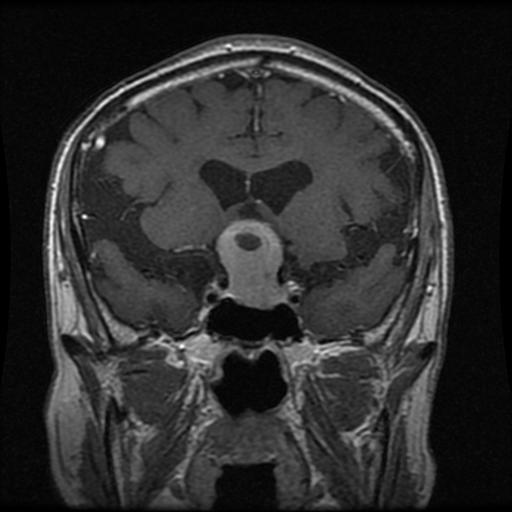
Label: pituitary